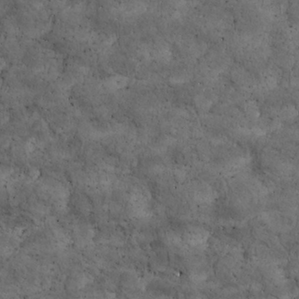
Label: non_frost